Aerial crown-view tile of a tropical tree (Barro Colorado Island, Panama), acquired 20250616:
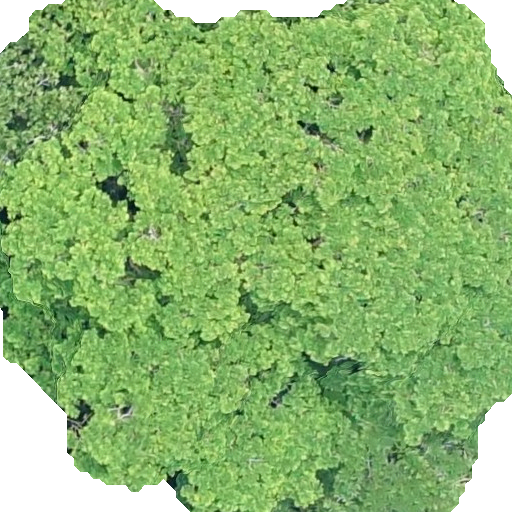
Species: Platypodium elegans
GBIF accepted scientific name: Platypodium elegans
Crown area: 380.795 m²